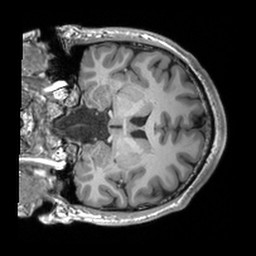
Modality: T1w
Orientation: coronal
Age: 19
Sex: male
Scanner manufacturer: siemens
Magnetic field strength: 3 T
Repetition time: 2.53 s
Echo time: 0.00298 s